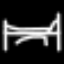
Label: bed